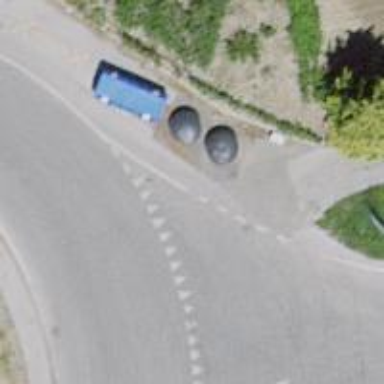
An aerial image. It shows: Recycling facility.